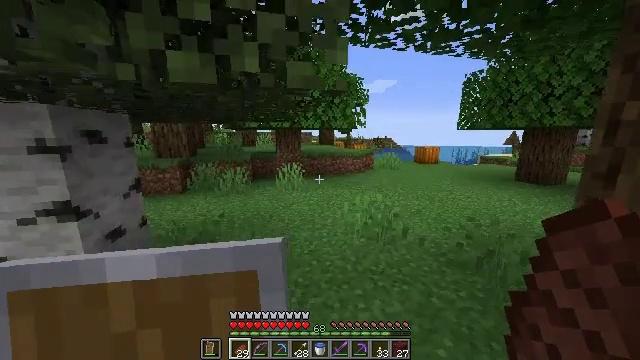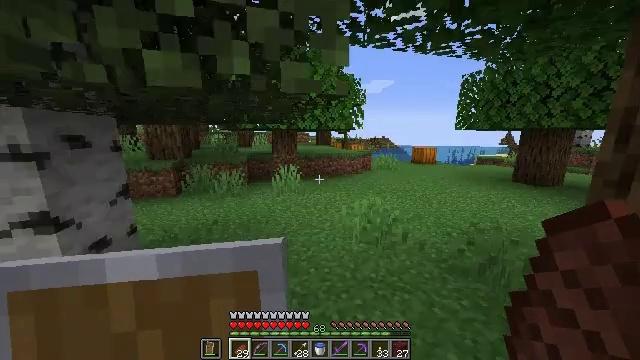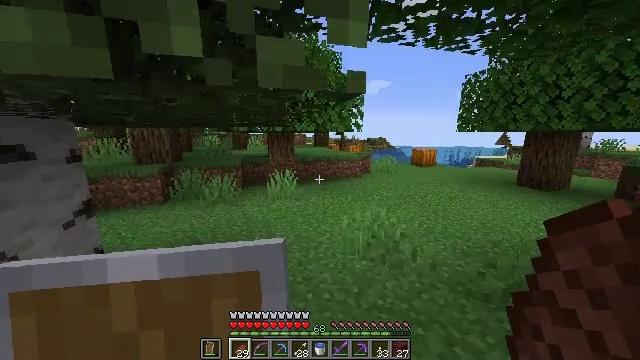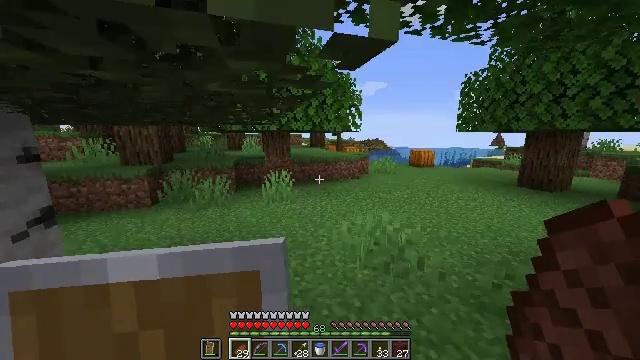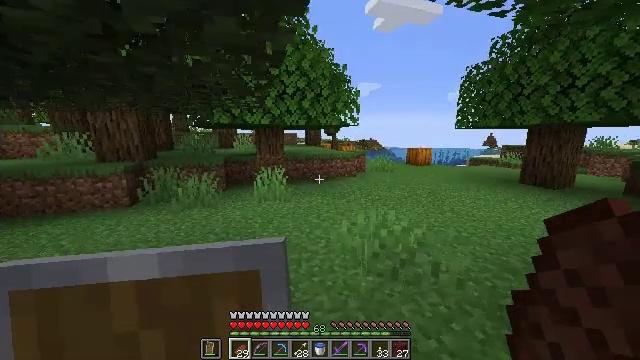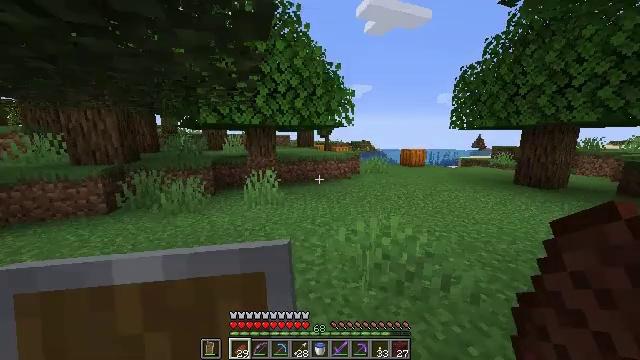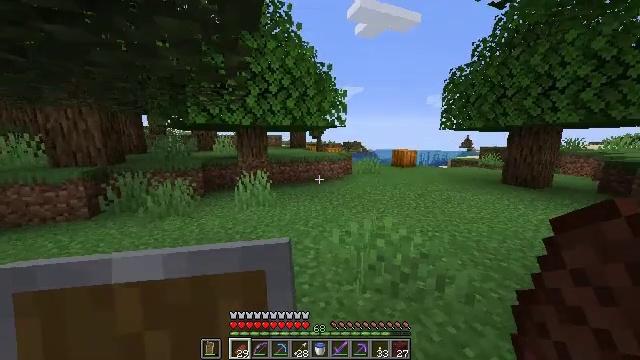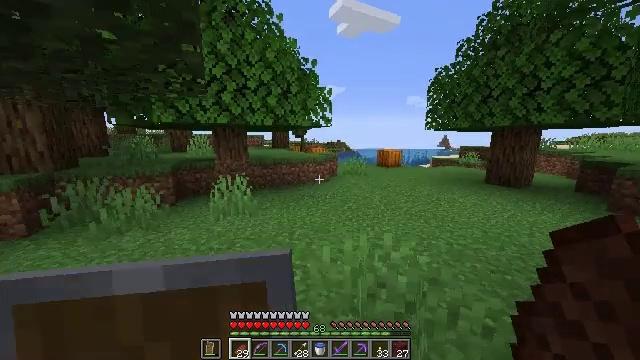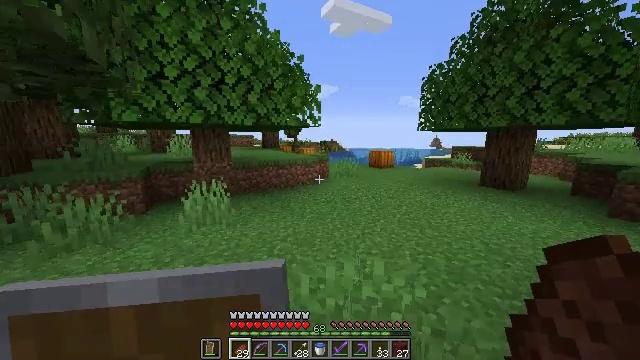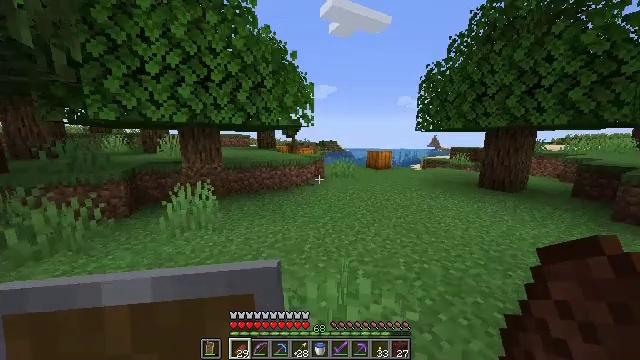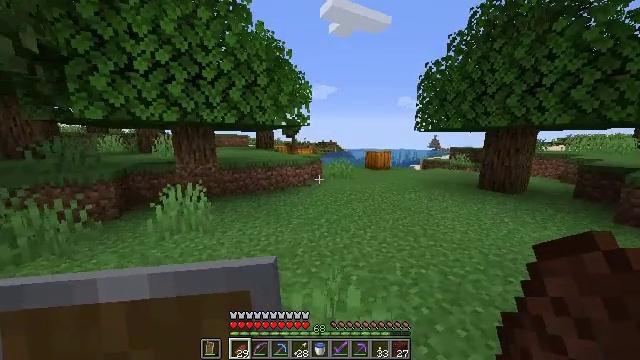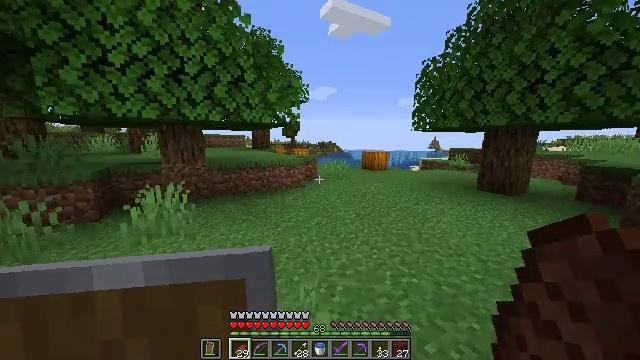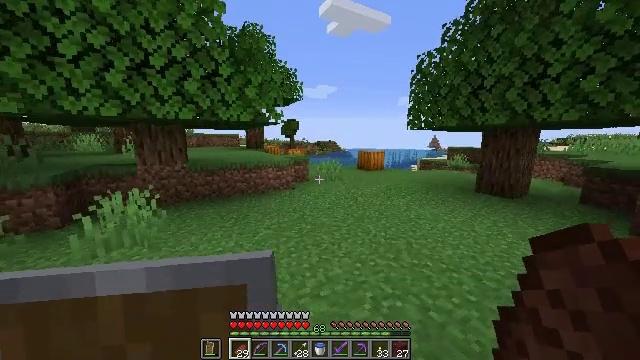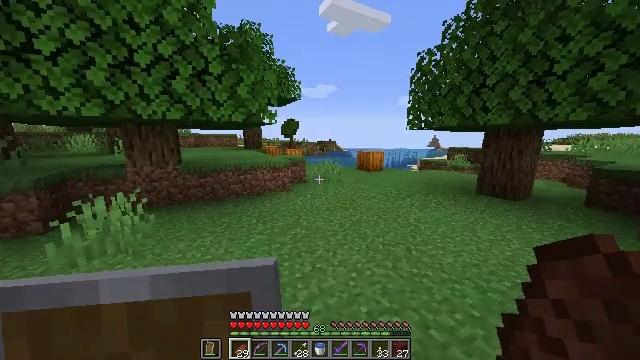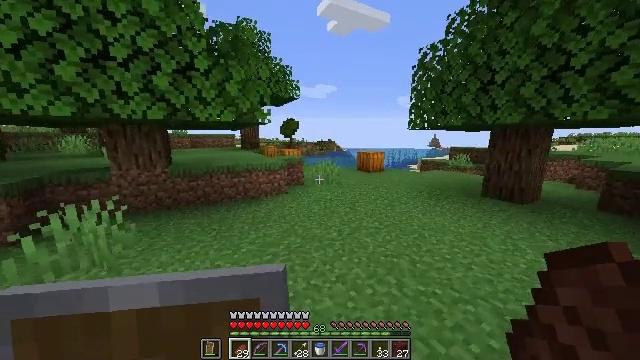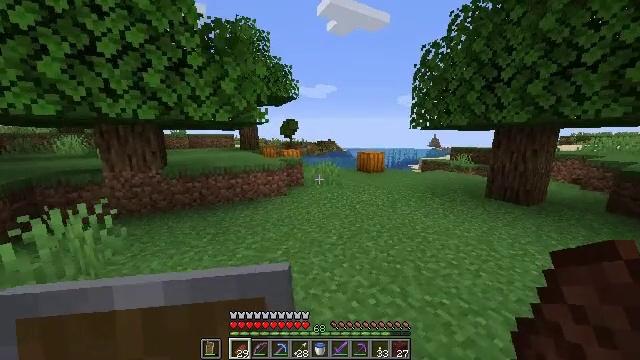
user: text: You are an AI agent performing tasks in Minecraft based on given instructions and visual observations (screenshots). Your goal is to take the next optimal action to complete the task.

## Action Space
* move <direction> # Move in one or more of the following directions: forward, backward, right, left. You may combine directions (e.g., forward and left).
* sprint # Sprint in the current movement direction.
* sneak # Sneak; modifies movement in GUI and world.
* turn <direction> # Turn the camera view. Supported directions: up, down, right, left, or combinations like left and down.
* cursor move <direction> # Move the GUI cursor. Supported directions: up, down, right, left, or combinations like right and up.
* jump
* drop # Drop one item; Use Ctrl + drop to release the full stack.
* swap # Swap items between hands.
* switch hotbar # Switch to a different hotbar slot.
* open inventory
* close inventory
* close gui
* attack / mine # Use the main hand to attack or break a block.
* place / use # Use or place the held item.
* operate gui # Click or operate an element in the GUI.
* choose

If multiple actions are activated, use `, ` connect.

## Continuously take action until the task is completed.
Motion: motion action
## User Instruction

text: Collect the pumpkin by holding left button.
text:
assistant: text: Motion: move forward, jump
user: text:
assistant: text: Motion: move forward
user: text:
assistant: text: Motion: move forward
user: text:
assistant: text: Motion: move forward, turn right
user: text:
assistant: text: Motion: move forward, turn right
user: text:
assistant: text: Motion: move forward, turn right
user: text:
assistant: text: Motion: move forward and move right, turn right
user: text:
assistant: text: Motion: move forward and move right, turn right
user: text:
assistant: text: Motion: move forward and move right
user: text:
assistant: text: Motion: move forward and move right
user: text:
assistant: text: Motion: move forward and move right
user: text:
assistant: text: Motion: move forward and move right
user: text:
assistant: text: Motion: move forward
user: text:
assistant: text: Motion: move forward
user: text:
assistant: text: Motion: move forward
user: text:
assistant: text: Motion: move forward
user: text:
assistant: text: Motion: move forward
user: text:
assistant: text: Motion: move forward
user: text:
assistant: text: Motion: move forward
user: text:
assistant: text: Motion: move forward
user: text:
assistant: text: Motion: move forward
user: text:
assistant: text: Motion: move forward and move right
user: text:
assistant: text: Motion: move forward and move right
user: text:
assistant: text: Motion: move forward and move right
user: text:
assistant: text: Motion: move forward and move right
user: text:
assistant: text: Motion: move forward and move right
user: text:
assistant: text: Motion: move forward and move right
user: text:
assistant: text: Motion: move forward and move right
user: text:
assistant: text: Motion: move forward and move right
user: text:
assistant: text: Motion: move forward and move right